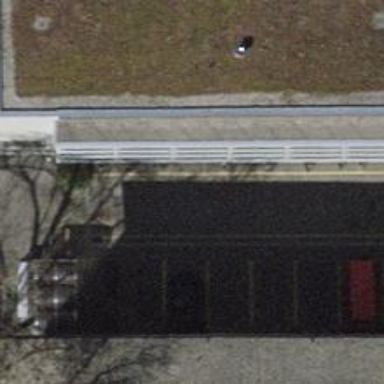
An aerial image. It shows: Footway covered with grass pavers.